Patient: sex M, age 40
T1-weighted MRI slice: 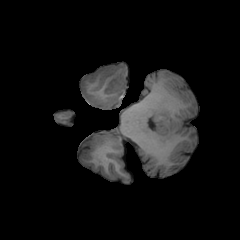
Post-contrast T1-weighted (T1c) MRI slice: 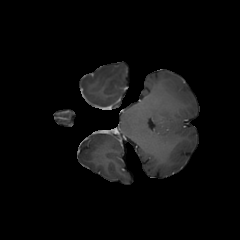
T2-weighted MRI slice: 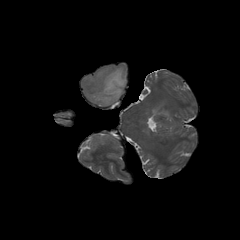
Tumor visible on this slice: yes
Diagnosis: Astrocytoma, IDH-mutant
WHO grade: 3